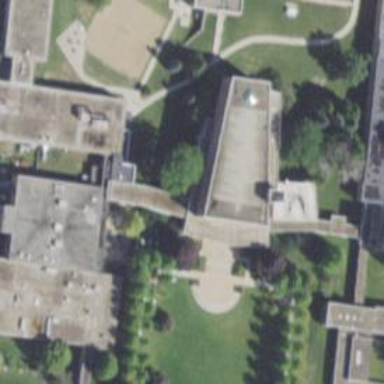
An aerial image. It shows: Building serving as place of worship.